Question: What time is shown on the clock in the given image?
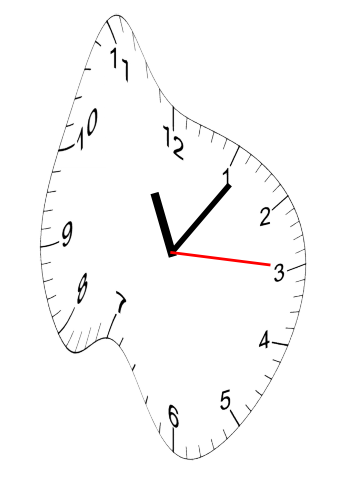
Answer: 11:06:15